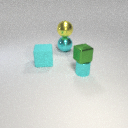
small green metal cube above small cyan metal cylinder